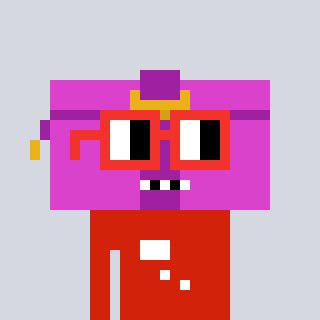
a pixel art character with square red glasses, a clutch-shaped head and a red-colored body on a cool background